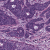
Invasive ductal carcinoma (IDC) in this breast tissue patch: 1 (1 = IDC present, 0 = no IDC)